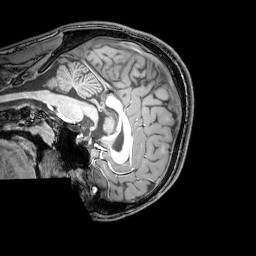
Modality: T1w
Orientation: sagittal
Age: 24
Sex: male
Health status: healthy
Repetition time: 0.081 s
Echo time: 0.037 s